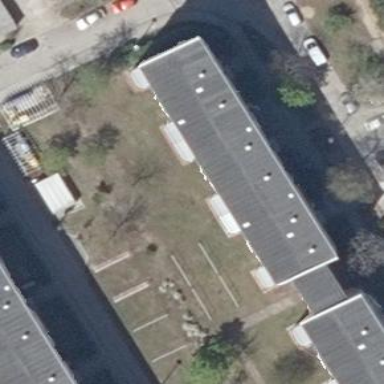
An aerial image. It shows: Residential building.